Question: I am trying to extract data from a 'uitable' I have created and export it into an Excel sheet with the Column Headers along with it. By it keeps throwing an , stating:
'''
Error using vertcat
Dimensions of matrices being concatenated are not consistent.
Error in FatherSonGUI>generateWAR (line 124)
num = [col';data]
Error in gui_mainfcn (line 95)
feval(varargin{:});
Error in FatherSonGUI (line 42)
gui_mainfcn(gui_State, varargin{:});
Error in @(hObject,eventdata)FatherSonGUI('generateWAR',hObject,eventdata,guidata(hObject))
Error while evaluating uicontrol Callback
'''

'''
dat = dyn_conformer.Data;
set(f,'name','Title','numbertitle','off') %renames the Title Figure
cnames = {'Task Mnemonic','Success Status','External Update Required', 'Correlation ID', 'Event Name','External System','Tech Exception Status','Returned Status','Return Cancel','Return Customer','Return Technical'};
rnames = {'1','2','3', '4', '5', '6', '7', '8', '9', '10', '11', '12', '13', '14', '15', '16', '17', '18', '19', '20','21', '22', '23', '24', '25'};
t = uitable('Parent',f,'Data',dat,'ColumnName',cnames,...
'RowName',rnames,'Position',[10 <PHONE> 370]); % size of the values inside the figure object
col = get(t,'ColumnName')
data = get(t,'Data')
num = [col';data]
xlswrite('show.xls',num)
'''
The data is being compiled from a database, with simple data within the fields. If I were to remove the 'col'' element from the 'num' variable, it exports only the data. However, I would like to , where in the end it will look like a proper spreadsheet.
I would appreciate some help on this.
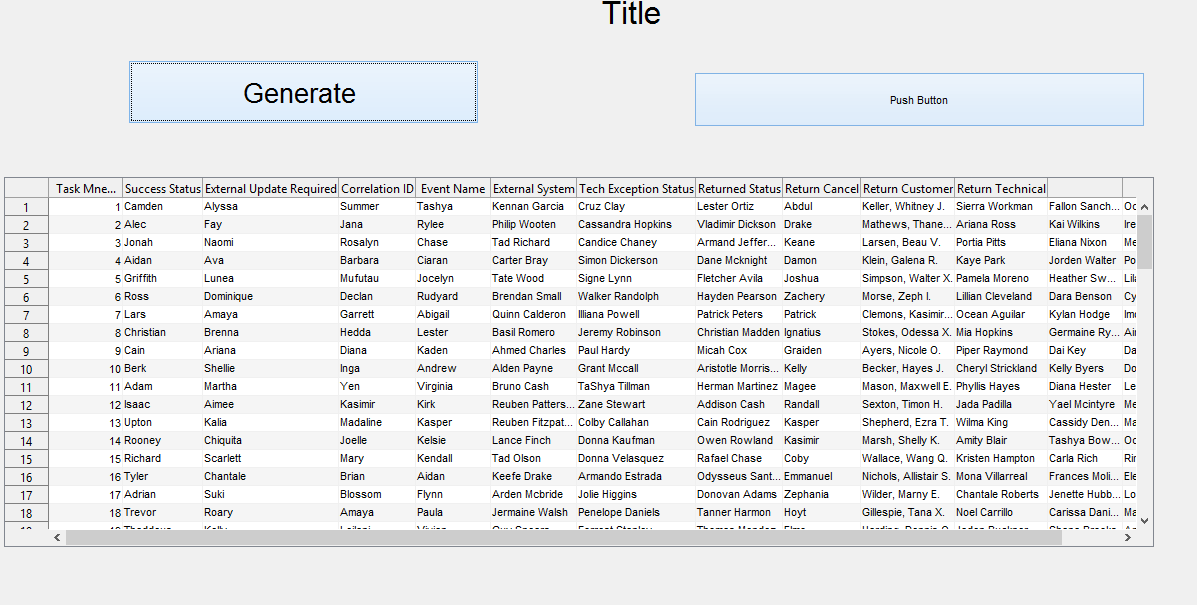
Answer: Just like the error is telling you, the dimensions of your 'col' and 'data' arrays are not consistent. Based on the sample image, the number of columns in your data is greater than the length of your header array. You either need to define all of your headers or trim your data array to the number of defined columns.
The latter:
'''
num = [col';data(:,1:length(col))];
'''
Though this will trim them in a non-specific manner.